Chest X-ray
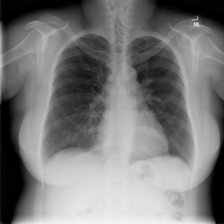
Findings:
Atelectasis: negative
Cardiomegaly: negative
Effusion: negative
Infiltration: negative
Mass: negative
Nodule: negative
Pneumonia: negative
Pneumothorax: negative
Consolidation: negative
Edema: negative
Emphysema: negative
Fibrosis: negative
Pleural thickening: positive
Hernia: negative